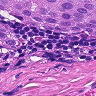
Metastatic tissue present: yes